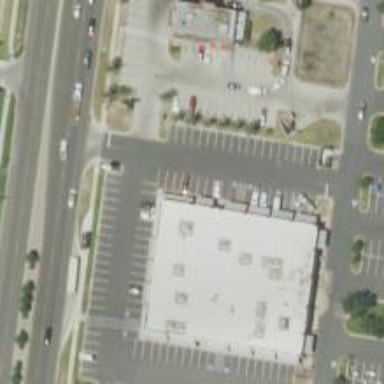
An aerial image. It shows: Retail building.